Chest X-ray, PA view. Patient: 27 years old, sex F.
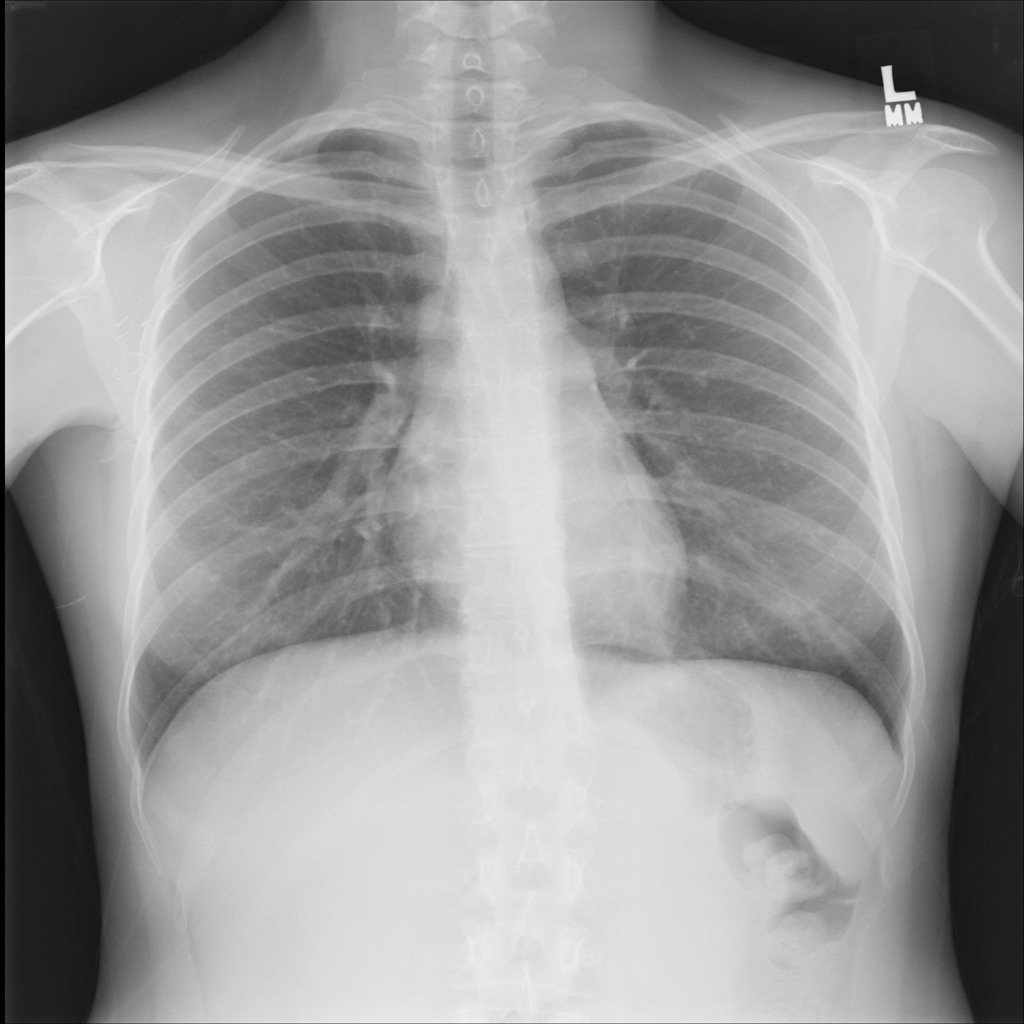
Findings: Fibrosis